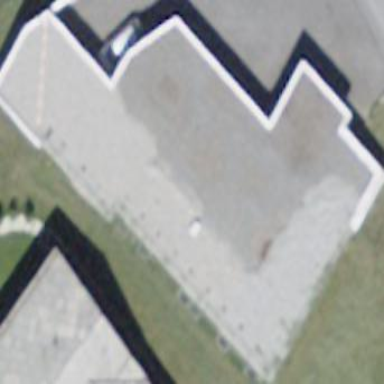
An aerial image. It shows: Building.